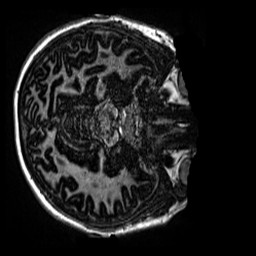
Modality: MP2RAGE
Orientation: axial
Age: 12
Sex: female
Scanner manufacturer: siemens
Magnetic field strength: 3 T
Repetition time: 4 s
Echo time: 0.00299 s